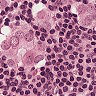
Metastatic tissue present: yes